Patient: sex M, age 32
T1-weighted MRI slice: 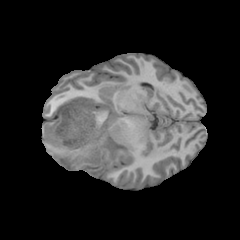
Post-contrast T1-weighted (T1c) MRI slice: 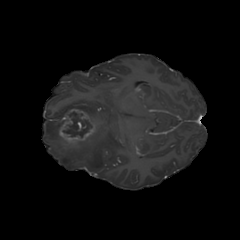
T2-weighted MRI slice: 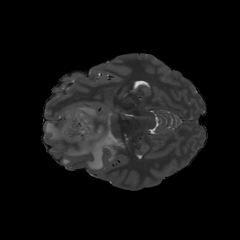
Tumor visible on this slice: yes
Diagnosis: Glioblastoma, IDH-wildtype
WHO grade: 4